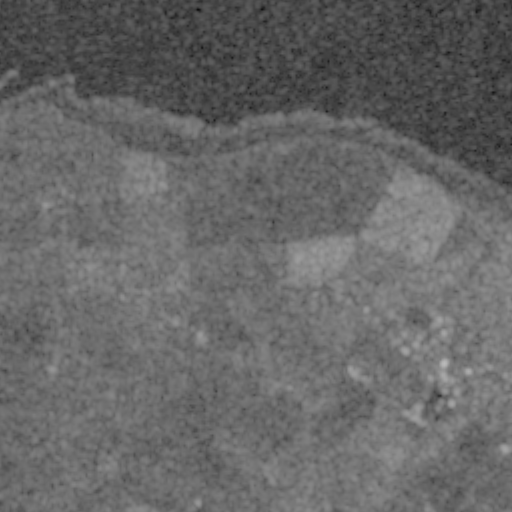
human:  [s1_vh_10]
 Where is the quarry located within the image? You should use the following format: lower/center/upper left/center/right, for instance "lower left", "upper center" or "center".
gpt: The quarry is located in the center right of the image.
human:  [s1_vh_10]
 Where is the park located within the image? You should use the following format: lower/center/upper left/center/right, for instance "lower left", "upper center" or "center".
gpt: There is no park in the image.

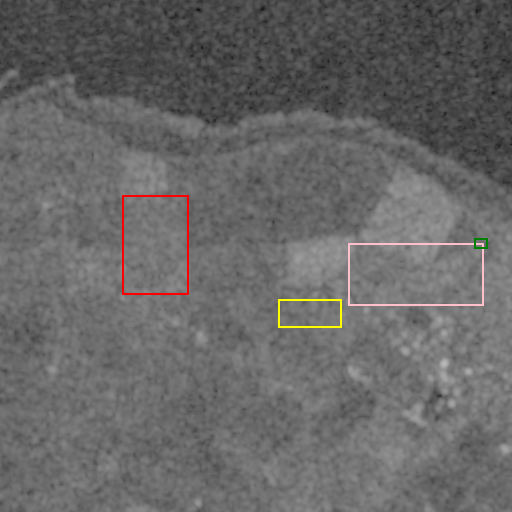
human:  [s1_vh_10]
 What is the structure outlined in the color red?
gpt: The structure outlined in red is a crop field.
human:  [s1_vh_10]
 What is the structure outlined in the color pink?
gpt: The structure outlined in pink is a park.
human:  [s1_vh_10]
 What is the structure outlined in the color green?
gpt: The structure outlined in green is a parking lot.
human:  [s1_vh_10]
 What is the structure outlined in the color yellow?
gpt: The structure outlined in yellow is a quarry.
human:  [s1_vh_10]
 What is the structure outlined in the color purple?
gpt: There is no purple outline.